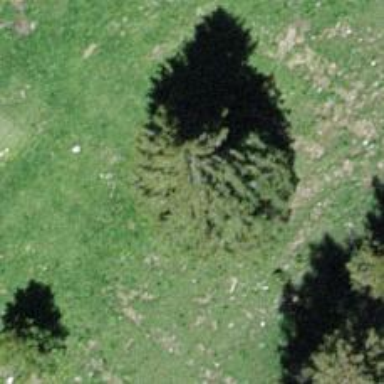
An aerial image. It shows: Needle-leaved tree in its natural environment.